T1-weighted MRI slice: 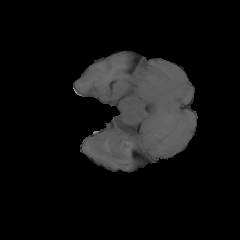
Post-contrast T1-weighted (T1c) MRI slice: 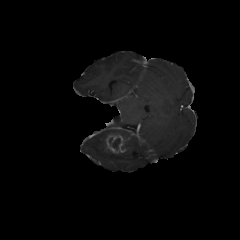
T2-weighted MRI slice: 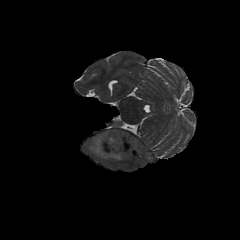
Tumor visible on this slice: yes